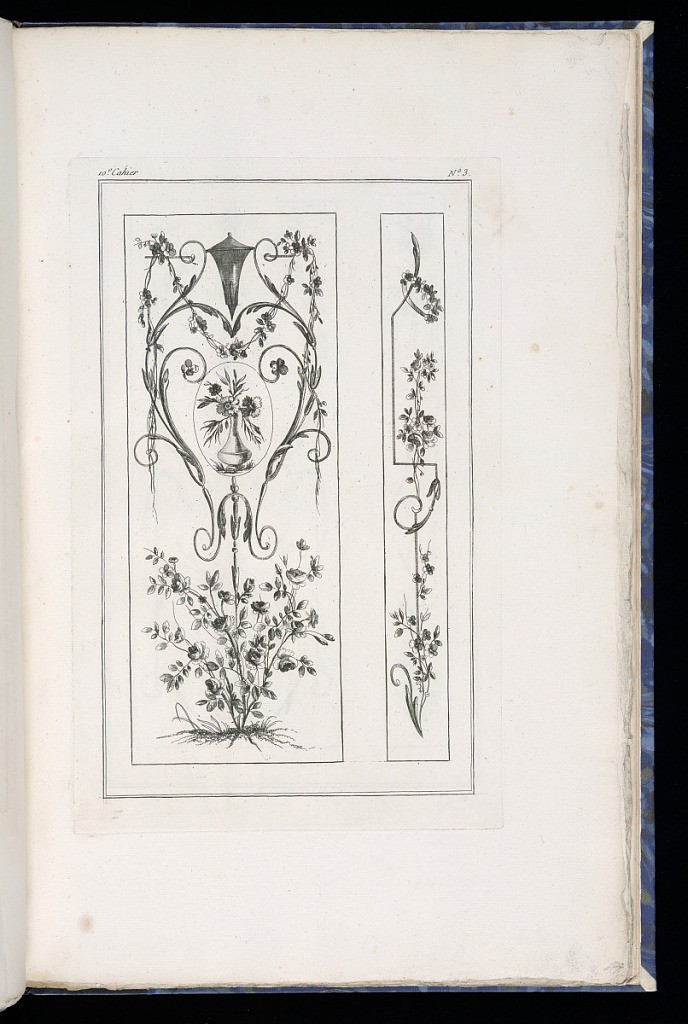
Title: Decorative Panel Designs
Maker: Pierre Ranson, French, 1736–1786
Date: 1777–79
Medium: Etching on paper
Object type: Print
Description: Design for two rectangular decorative panels, a larger one in the center and a narrow one to the right. The panels feature arabesque motifs including scrolling acanthus leaves (rinceaux), fleurons, flowers, and a vase of flowers. The plate is numbered.